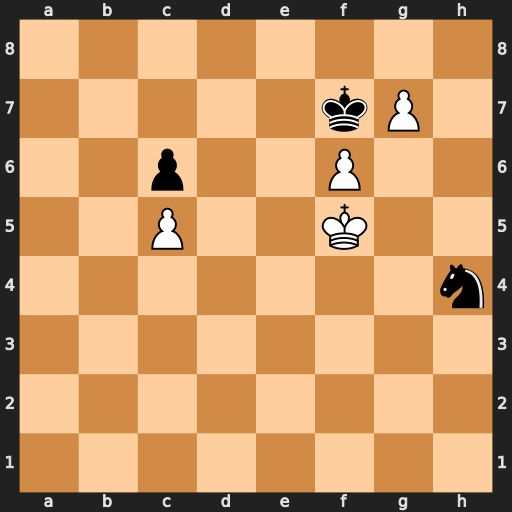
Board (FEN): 8/5kP1/2p2P2/2P2K2/7n/8/8/8
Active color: w
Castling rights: -
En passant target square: -
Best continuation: Kg5 Nf3+ Kh6 Kg8 f7+ Kxf7 Kh7